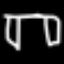
Label: pants